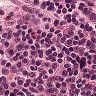
Metastatic tissue present: no